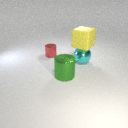
large yellow rubber cube above large cyan metal sphere